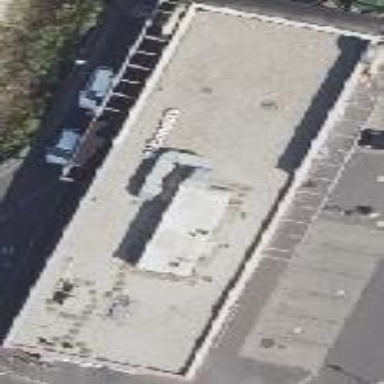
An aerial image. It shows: Fast food restaurant located in building.